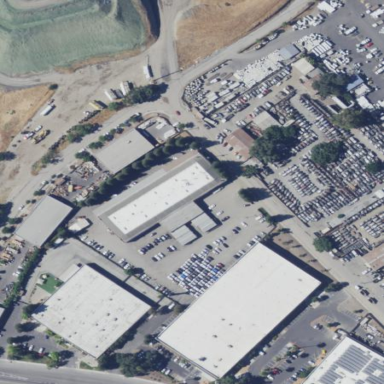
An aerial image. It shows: Building used as car repair shop.